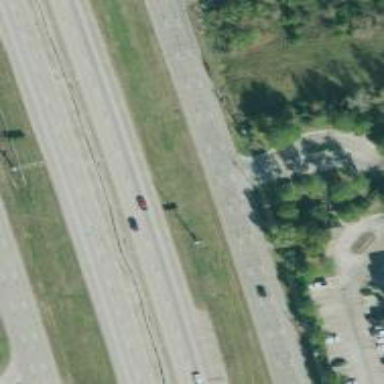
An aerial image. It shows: Secondary road with frontage road.